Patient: sex M, age 52
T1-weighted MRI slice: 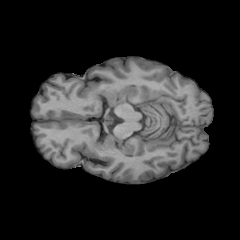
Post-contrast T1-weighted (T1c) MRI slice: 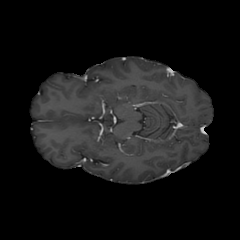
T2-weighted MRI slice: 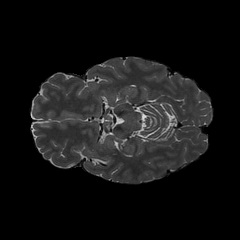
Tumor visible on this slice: no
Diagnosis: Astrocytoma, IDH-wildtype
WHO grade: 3